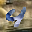
Label: 4